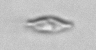
Label: pennate